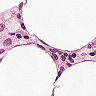
Metastatic tissue present: no